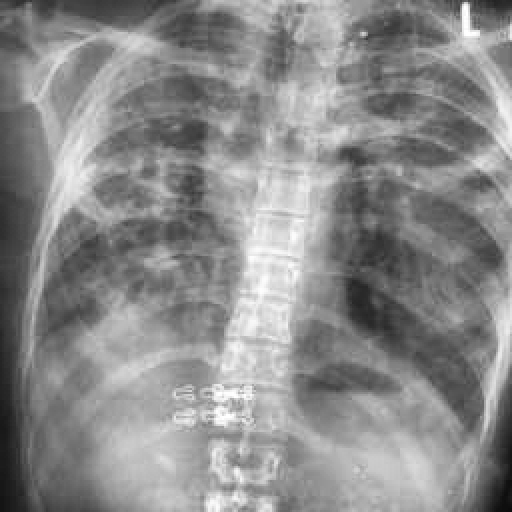
Finding: TUBERCULOSIS